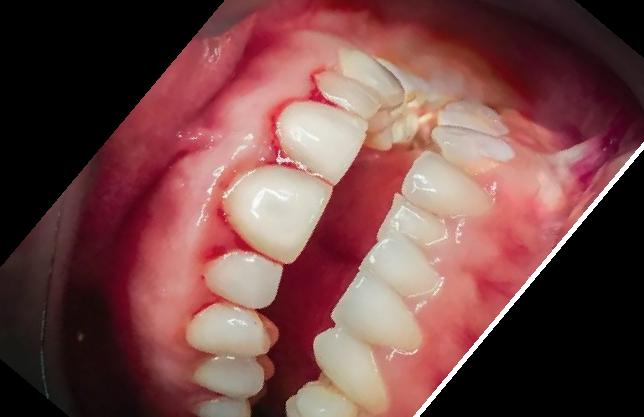
Condition: Gingivitis